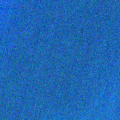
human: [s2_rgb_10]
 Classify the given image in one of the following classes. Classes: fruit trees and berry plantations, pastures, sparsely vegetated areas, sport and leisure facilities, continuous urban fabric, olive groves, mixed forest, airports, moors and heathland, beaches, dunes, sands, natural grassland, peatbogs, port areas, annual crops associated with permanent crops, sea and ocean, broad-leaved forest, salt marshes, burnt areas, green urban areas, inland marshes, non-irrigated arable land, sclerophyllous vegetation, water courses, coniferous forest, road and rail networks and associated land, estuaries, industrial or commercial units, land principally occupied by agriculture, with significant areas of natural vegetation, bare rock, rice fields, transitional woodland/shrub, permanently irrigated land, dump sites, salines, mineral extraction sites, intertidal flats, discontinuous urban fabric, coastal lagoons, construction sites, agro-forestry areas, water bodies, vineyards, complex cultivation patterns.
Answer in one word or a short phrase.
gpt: sea and ocean